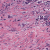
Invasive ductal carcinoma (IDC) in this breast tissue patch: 1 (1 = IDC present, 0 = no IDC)